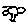
Label: bird